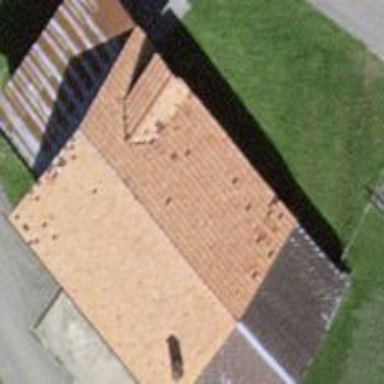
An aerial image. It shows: Rural barn.